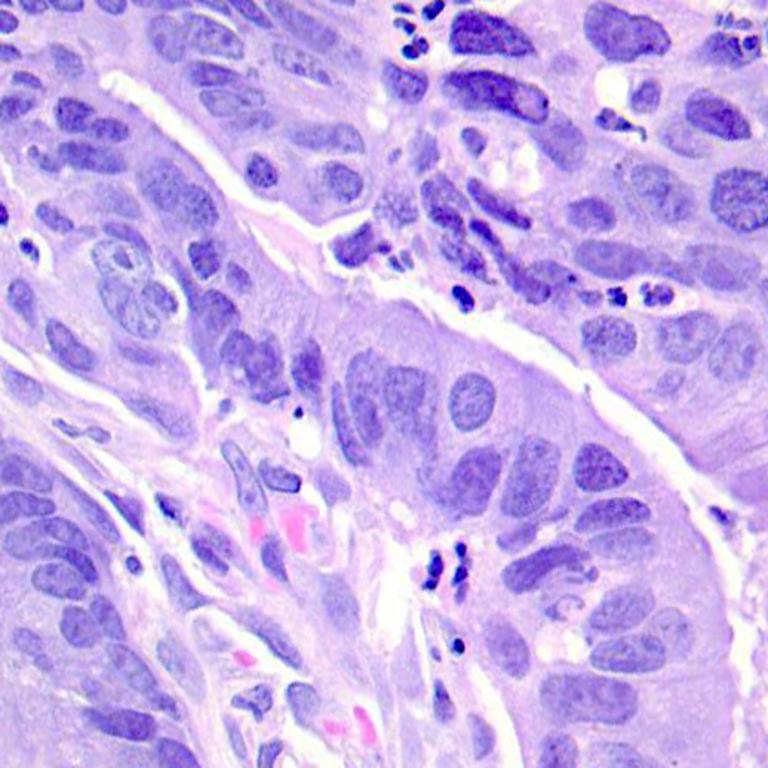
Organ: colon
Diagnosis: adenocarcinomas